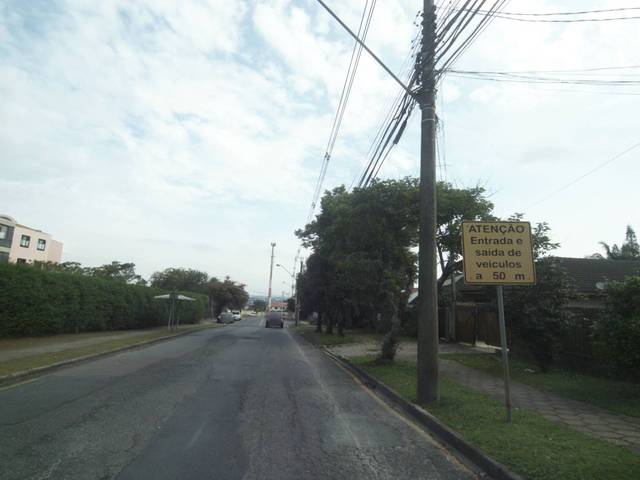
Region: Brazil
Coordinates: -25.421, -49.32